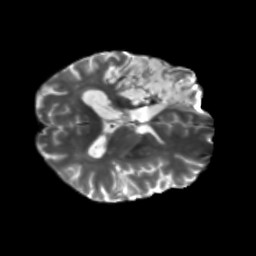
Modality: T2w
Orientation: axial
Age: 60
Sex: male
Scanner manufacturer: siemens
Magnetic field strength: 3 T
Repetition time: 5.25 s
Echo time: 0.08 s